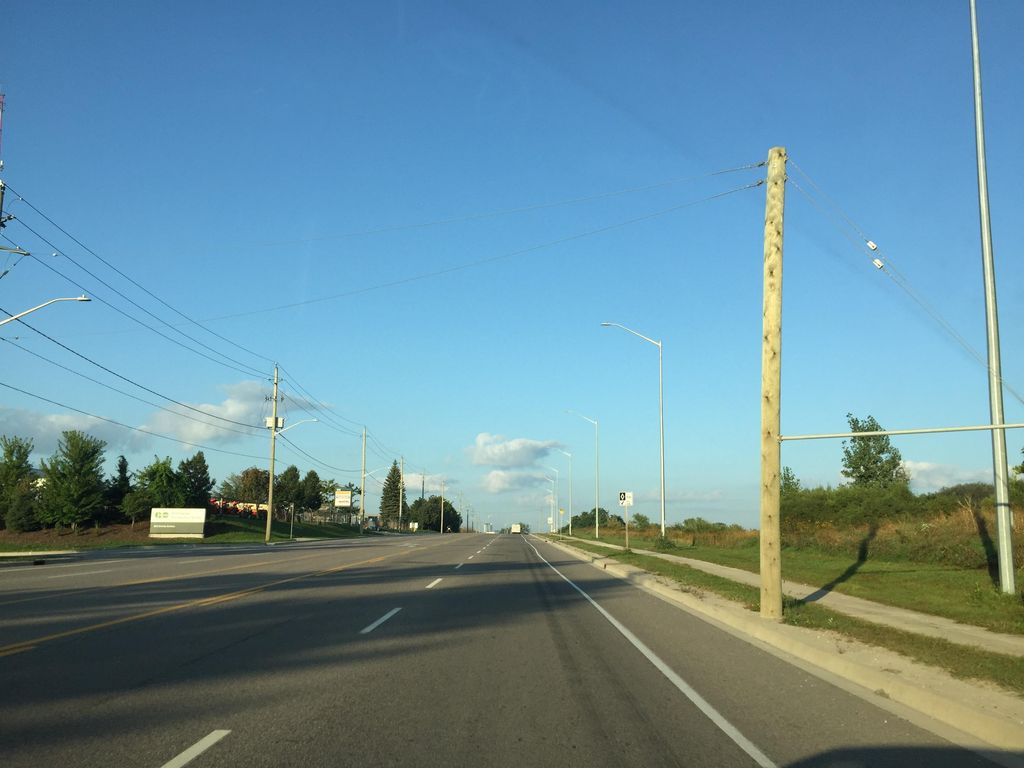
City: kitchener-waterloo